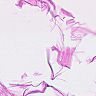
Metastatic tissue present: no